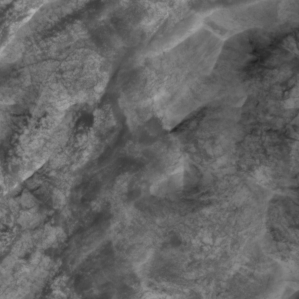
Label: non_frost